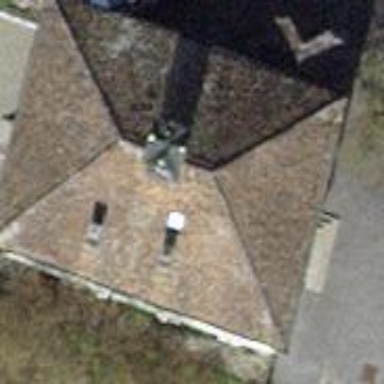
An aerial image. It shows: Detached building with half-hipped roof.